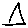
Label: triangle